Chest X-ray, PA view. Patient: 70 years old, sex F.
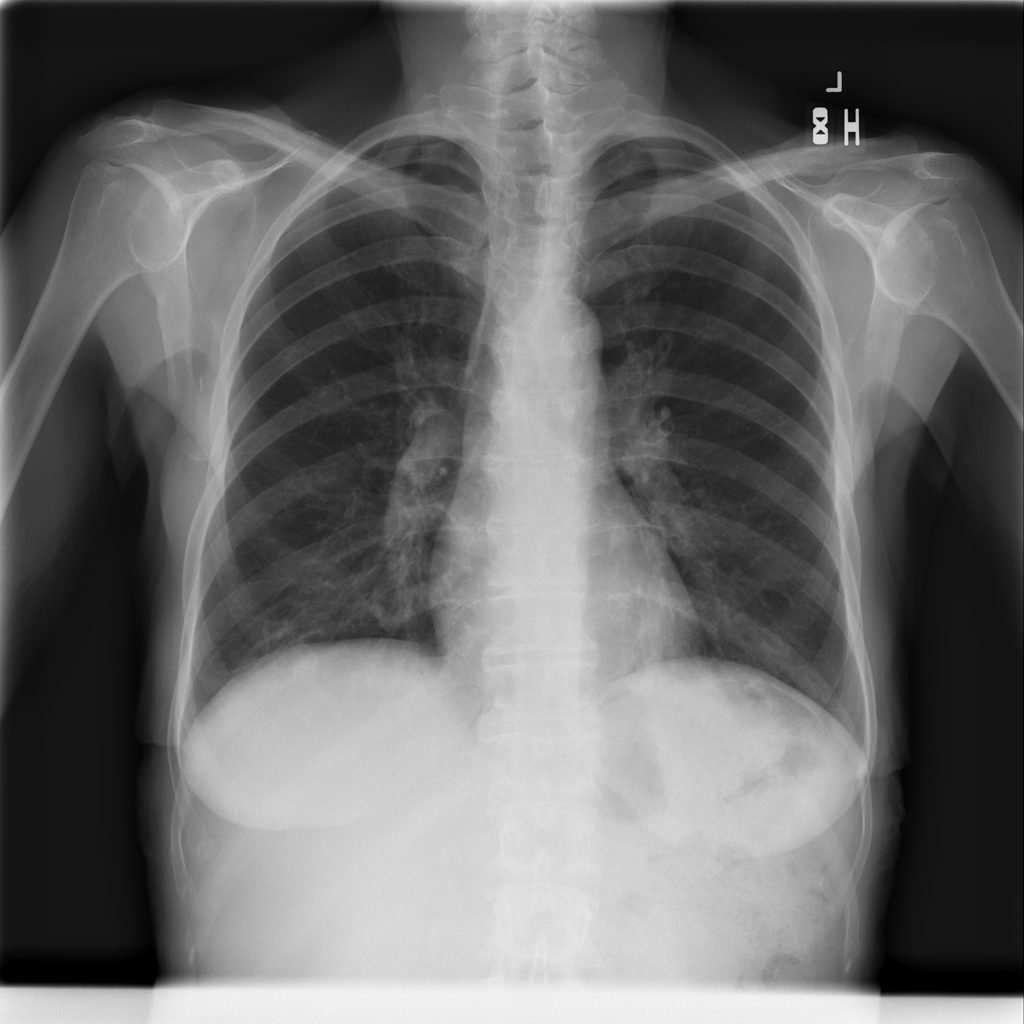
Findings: No Finding